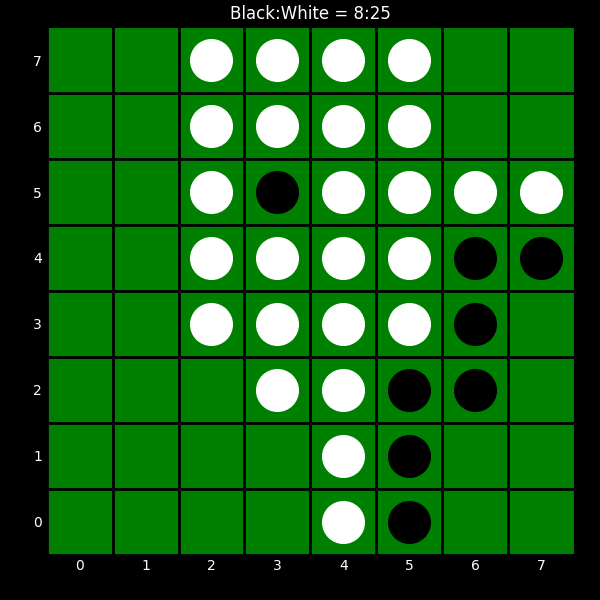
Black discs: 8
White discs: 25